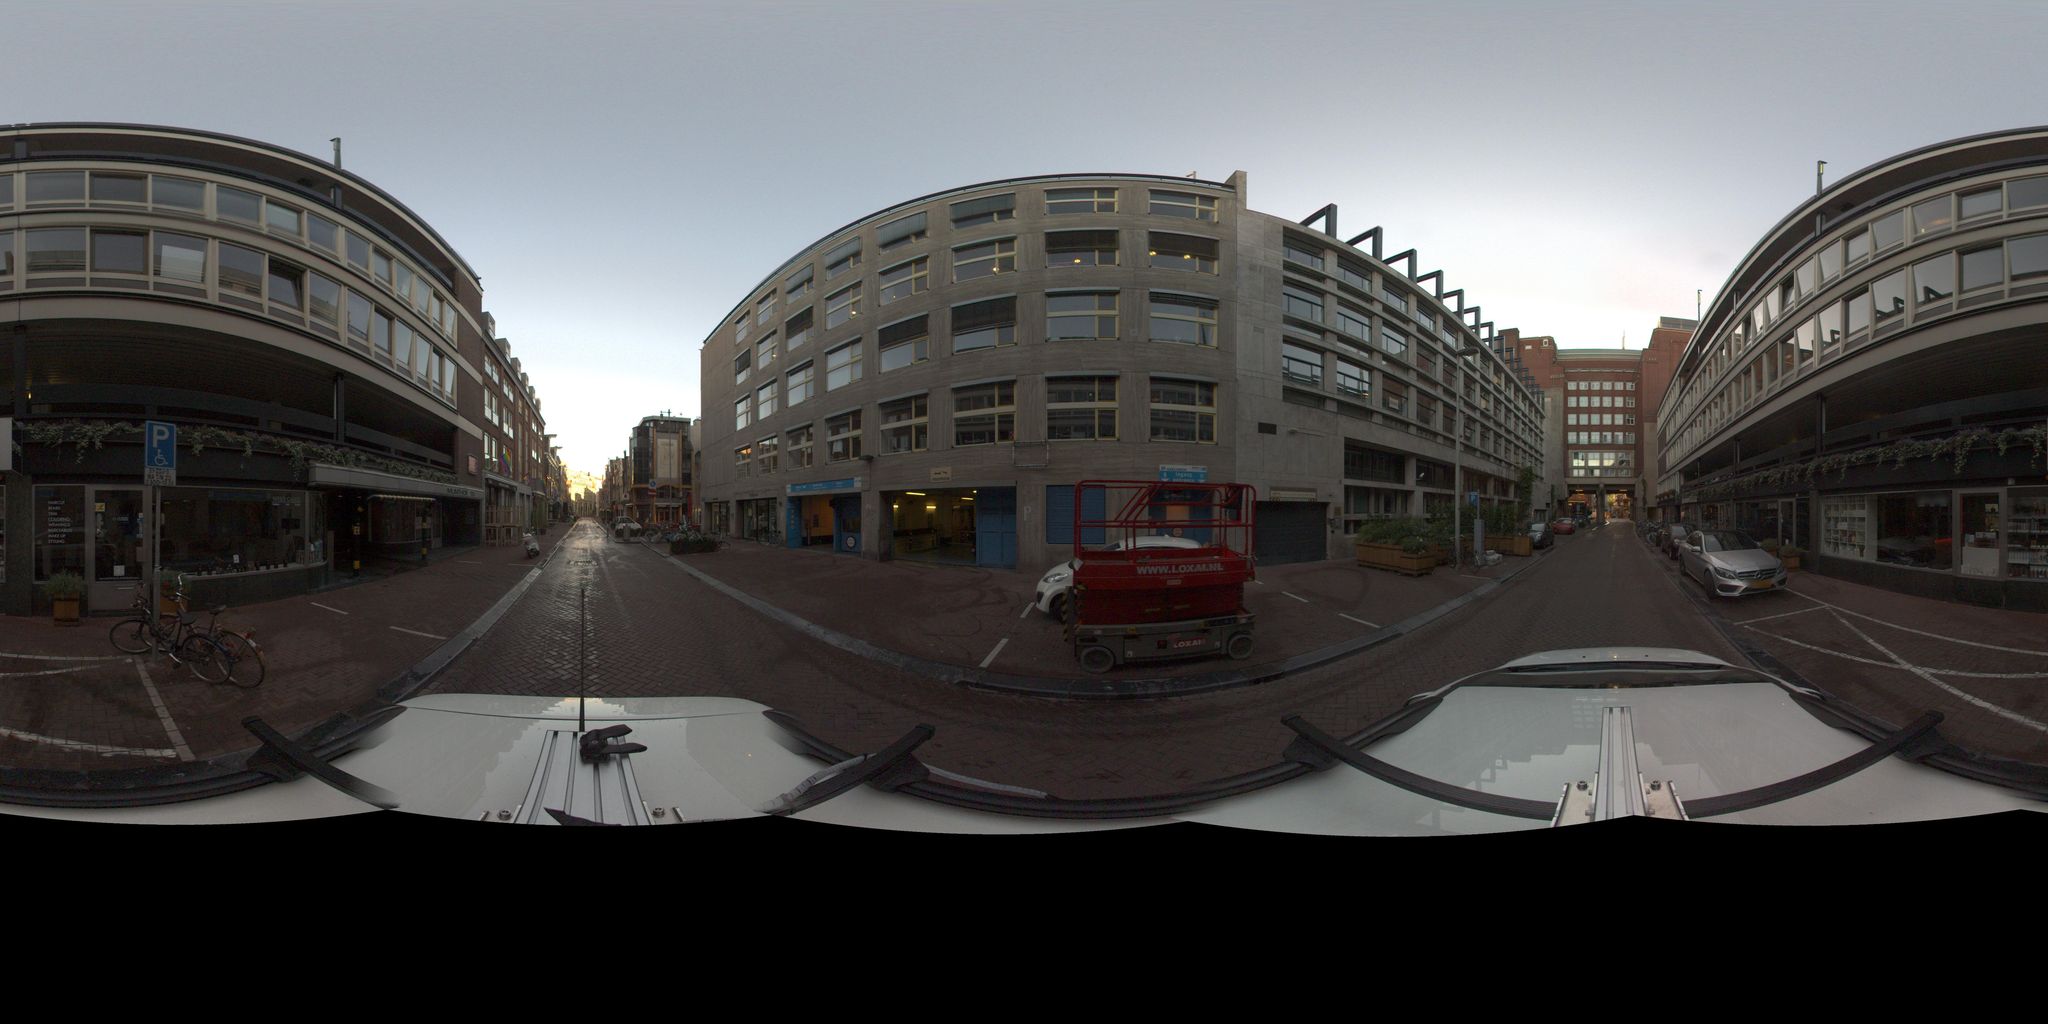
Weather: clear
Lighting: day
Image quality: good
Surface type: railway
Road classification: unclassified, residential, pedestrian
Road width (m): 3.5, 4.5
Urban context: urban centre
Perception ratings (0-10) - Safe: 1.61, Lively: 7.38, Beautiful: 5.2, Boring: 2.12, Depressing: 1.53, Wealthy: 3.28